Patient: sex M, age 55
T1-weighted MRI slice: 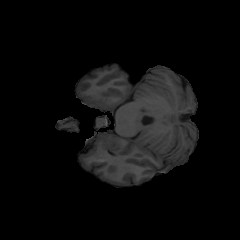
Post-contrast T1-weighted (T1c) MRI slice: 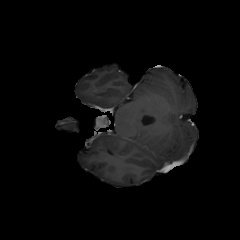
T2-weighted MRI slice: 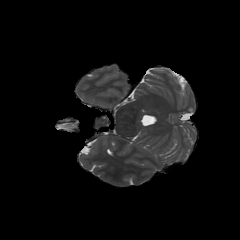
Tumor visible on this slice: no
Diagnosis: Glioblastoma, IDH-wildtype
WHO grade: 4